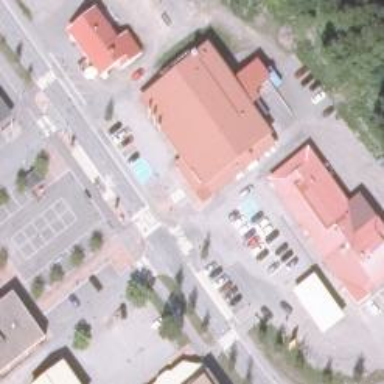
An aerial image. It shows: Supermarket building.